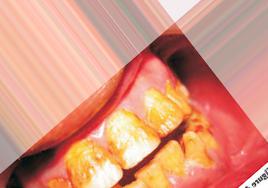
Condition: Tooth Discoloration